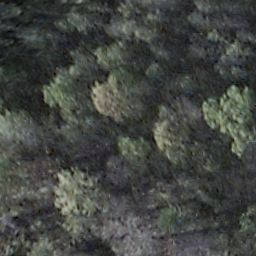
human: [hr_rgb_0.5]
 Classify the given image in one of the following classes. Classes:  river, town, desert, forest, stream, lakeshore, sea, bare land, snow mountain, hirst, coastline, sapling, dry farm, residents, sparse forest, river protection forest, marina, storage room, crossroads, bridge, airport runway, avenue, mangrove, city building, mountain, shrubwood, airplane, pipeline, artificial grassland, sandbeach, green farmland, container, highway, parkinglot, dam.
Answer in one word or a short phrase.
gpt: shrubwood